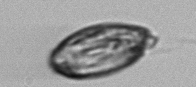
Label: Katodinium_or_Torodinium